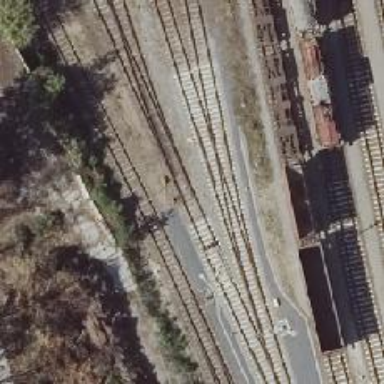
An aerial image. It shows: Railway switch.